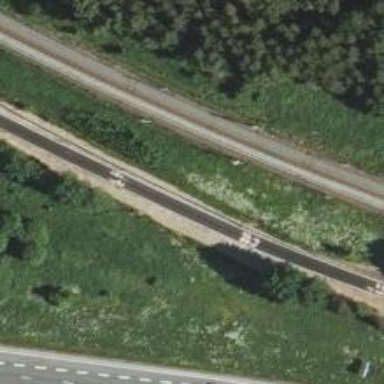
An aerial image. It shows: Railway track with continuous electrified contact line.